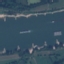
Land use / land cover class: River